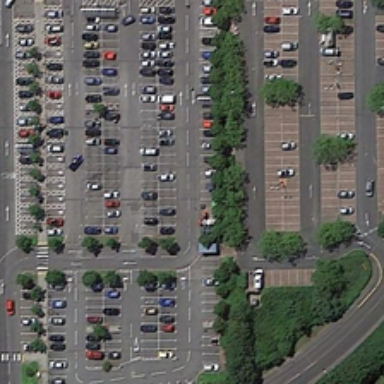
Many cars are parked in a large parking lot with many empty parking spaces and some green trees .